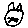
Label: cat